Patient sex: M
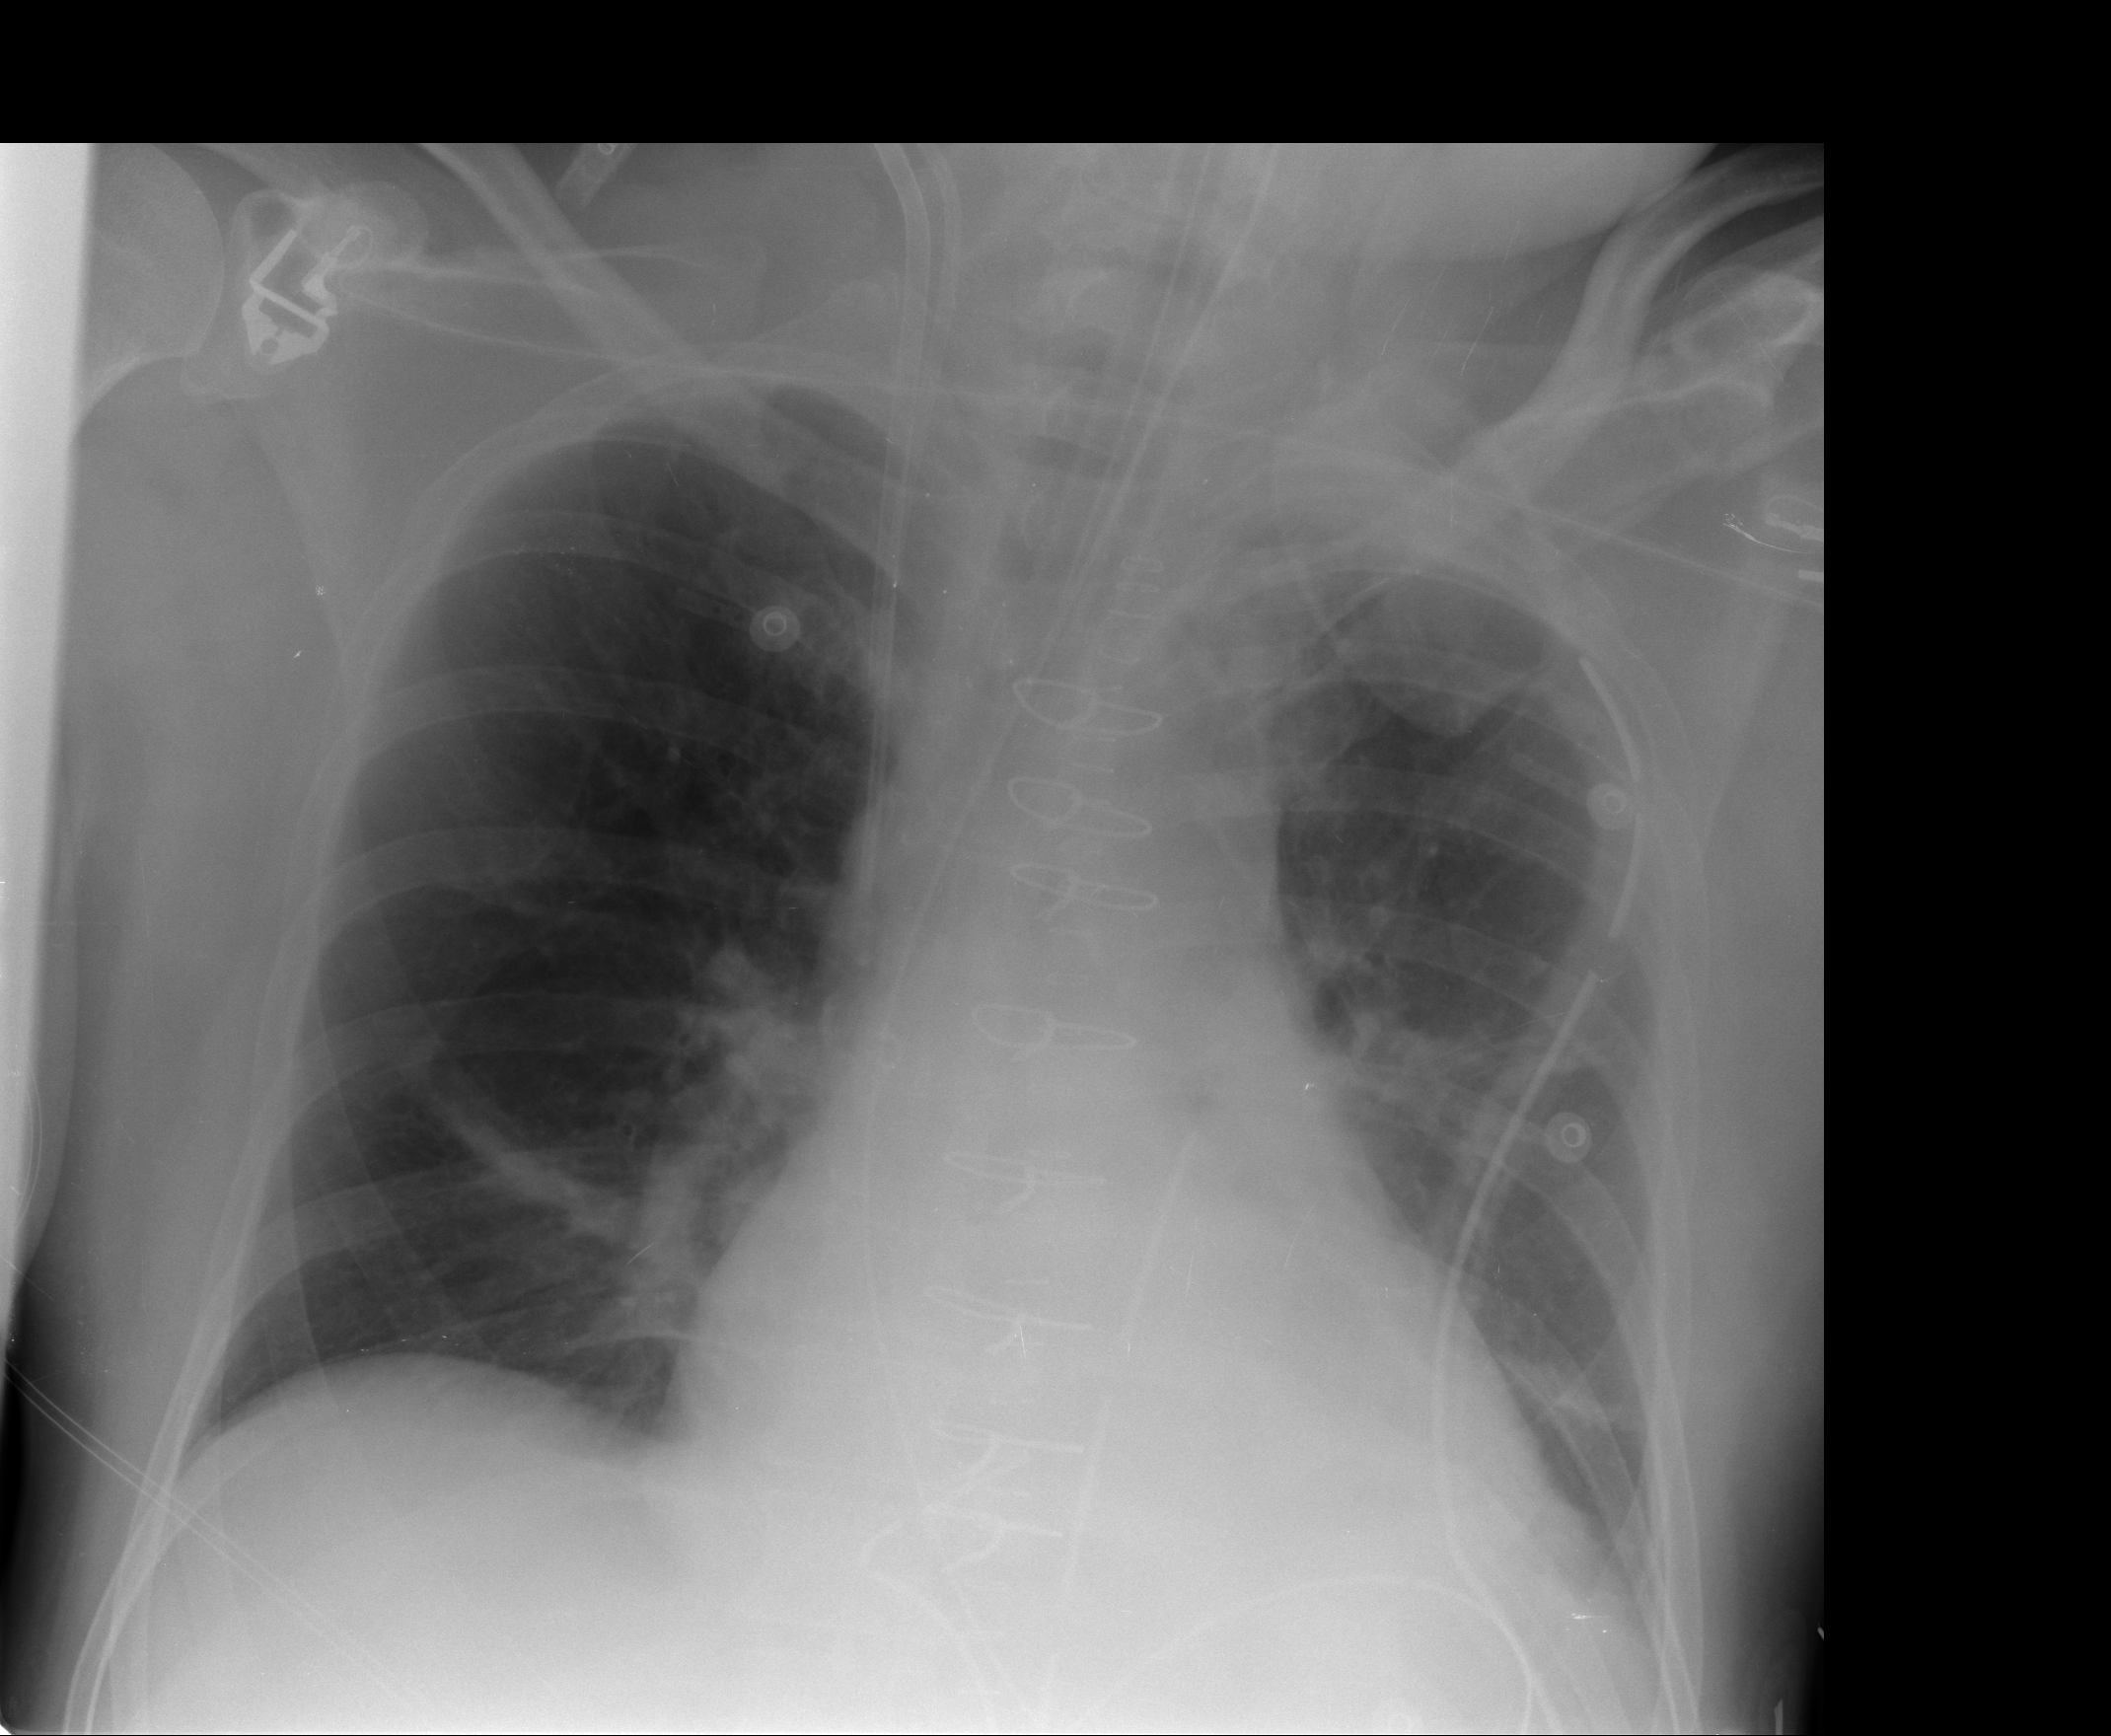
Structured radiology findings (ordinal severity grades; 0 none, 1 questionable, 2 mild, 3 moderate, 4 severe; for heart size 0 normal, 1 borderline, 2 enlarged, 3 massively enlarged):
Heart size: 0
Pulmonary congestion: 1
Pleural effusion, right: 0
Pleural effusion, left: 0
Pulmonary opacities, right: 0
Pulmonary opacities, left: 0
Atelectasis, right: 2
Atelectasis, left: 1